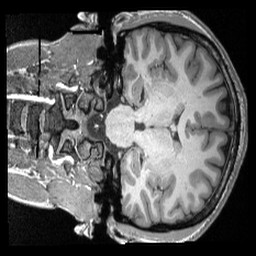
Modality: T1w
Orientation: coronal
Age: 24
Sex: female
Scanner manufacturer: siemens
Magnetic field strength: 3 T
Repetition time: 2.3 s
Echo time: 0.00308 s